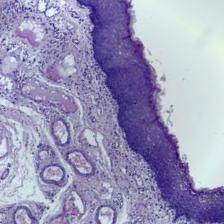
Diagnosis: Normal